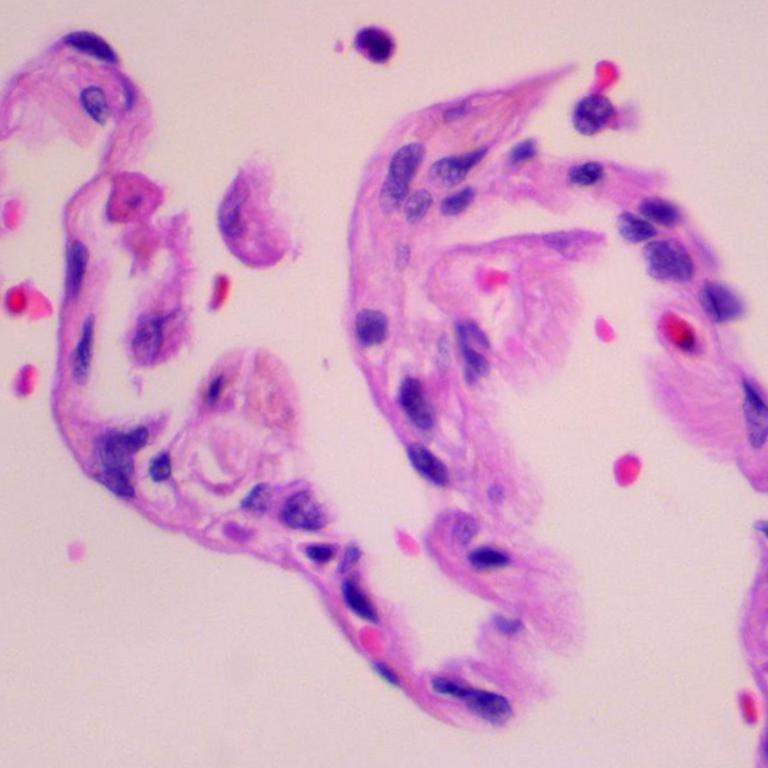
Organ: lung
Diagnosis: benign